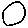
Label: circle